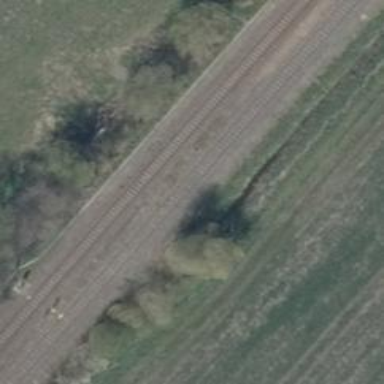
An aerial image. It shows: Railway siding with rails.